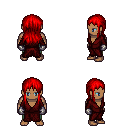
a pixel art fantasy rpg character, male body template, human, dark skin, red robe, teal pants, red unkempt hairstyle, metal gloves, four views (front, back, left, right), 2x2 character sprite sheet, small pixel art, hard edges, no anti-aliasing